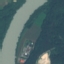
Land use / land cover: River